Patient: sex M, age 51
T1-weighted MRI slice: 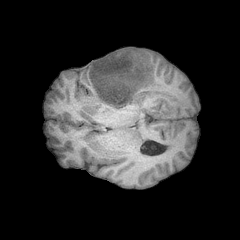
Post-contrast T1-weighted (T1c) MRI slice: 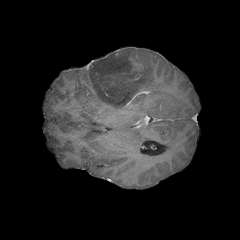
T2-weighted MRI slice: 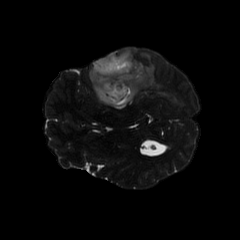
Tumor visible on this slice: yes
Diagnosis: Astrocytoma, IDH-mutant
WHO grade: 4